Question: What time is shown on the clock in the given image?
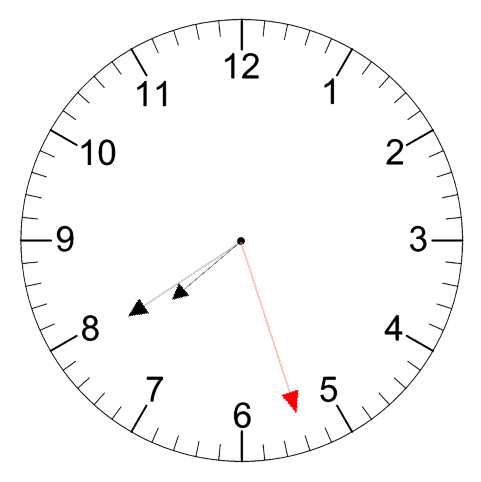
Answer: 07:39:27